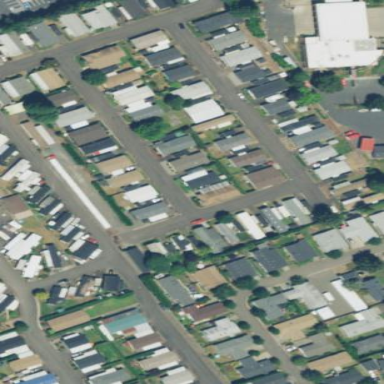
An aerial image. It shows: Residential area known as trailer park.